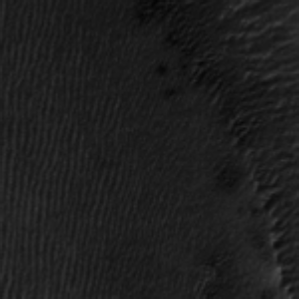
Label: frost